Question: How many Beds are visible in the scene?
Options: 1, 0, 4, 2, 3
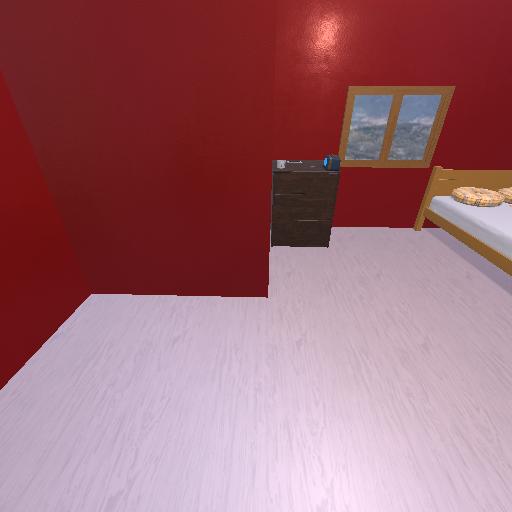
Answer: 1